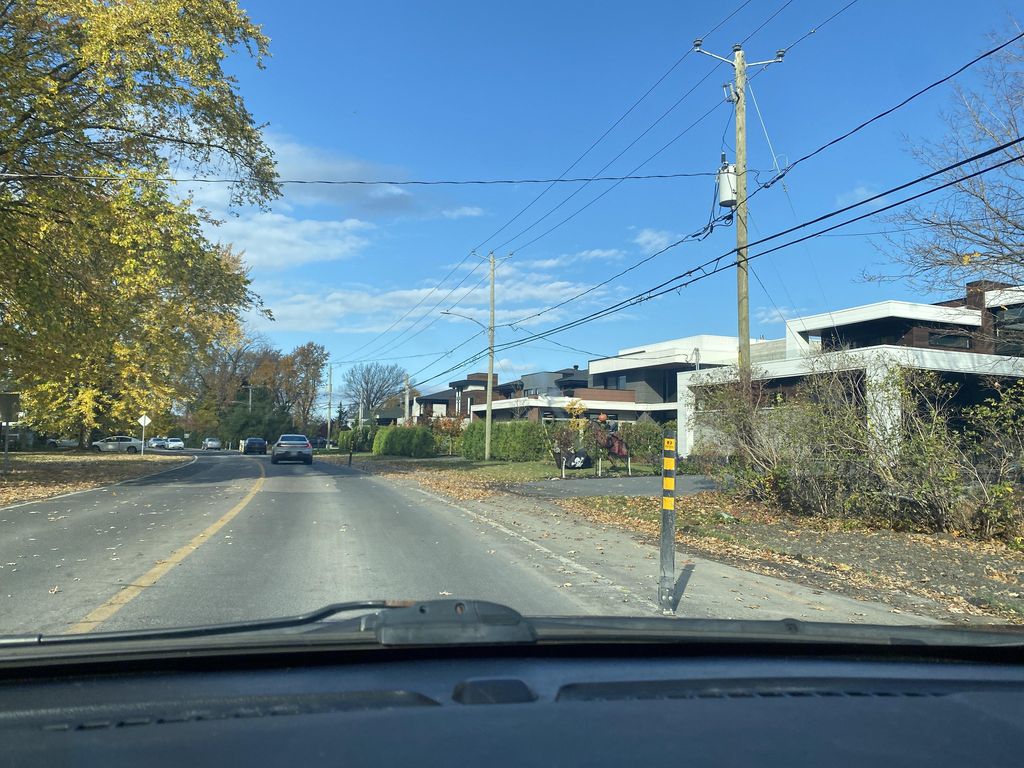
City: montreal